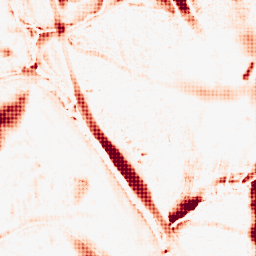
Category: morphological
Decomposition family: morphological_ellipse
Decomposition parameters: operation: opening
width: 30
height: 50
Upsampling method: sinc_hamming
Upsampling parameters: scale: 8
kernel_size: 8
Upsampling scale: 8